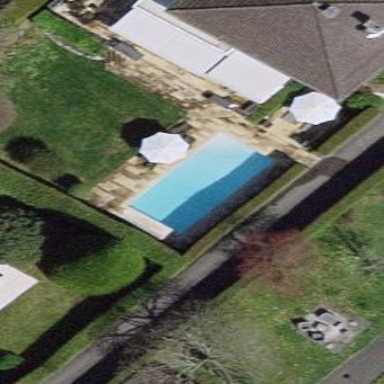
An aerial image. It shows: Swimming pool located in leisure land.